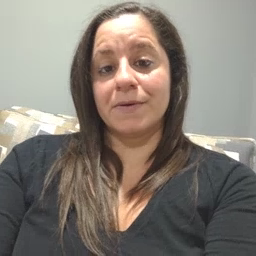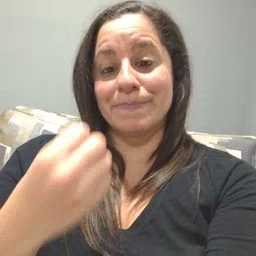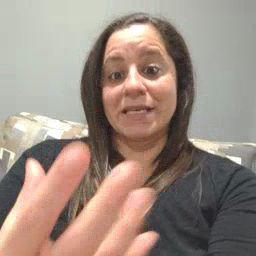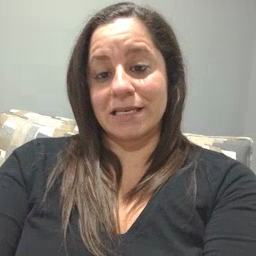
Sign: many